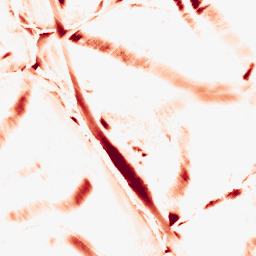
Category: morphological
Decomposition family: morphological_diamond
Decomposition parameters: operation: opening
radius: 15
Upsampling method: cubic_catmull_rom
Upsampling parameters: scale: 2
Upsampling scale: 2